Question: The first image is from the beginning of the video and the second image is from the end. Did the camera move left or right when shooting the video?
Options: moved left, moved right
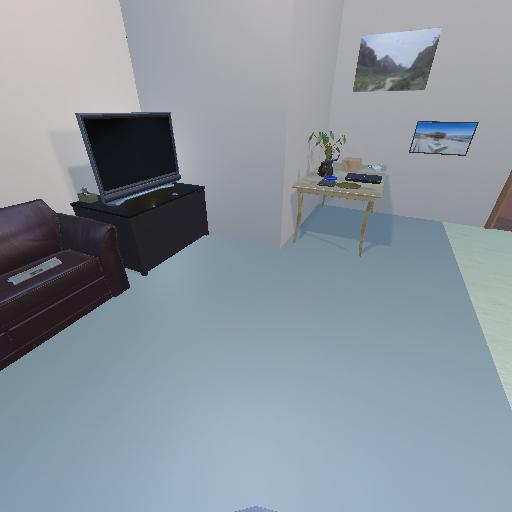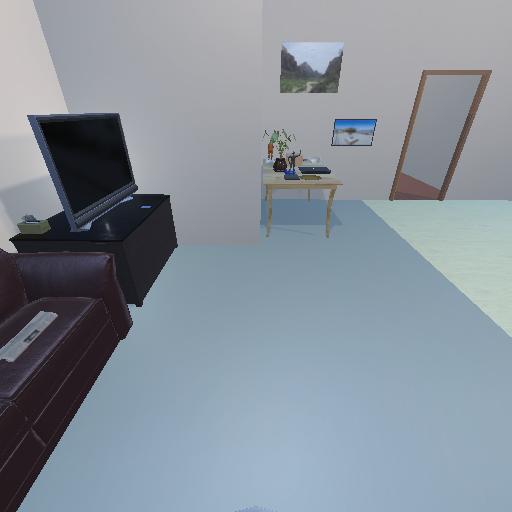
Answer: moved left